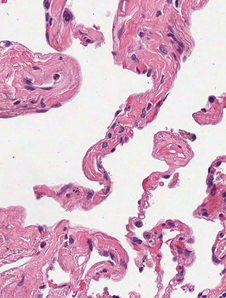
Tumor epithelial tissue: no
Tumor-associated stroma tissue: no
Normal tissue: yes